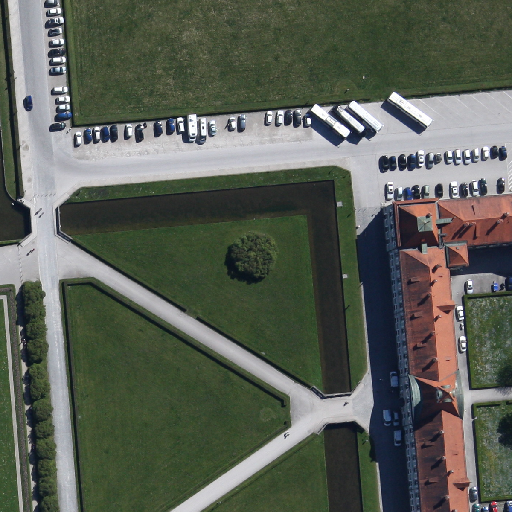
Referring expression: impervious surface